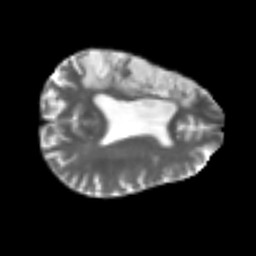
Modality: T2w
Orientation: axial
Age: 46
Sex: male
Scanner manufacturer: siemens
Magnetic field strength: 3 T
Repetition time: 4.999 s
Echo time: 0.07946 s